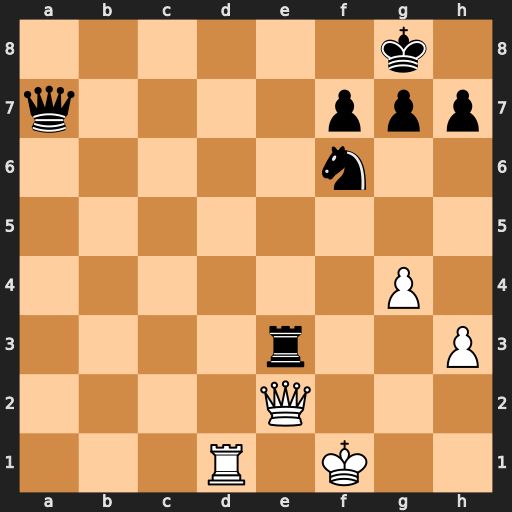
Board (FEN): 6k1/q4ppp/5n2/8/6P1/4r2P/4Q3/3R1K2
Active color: w
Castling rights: -
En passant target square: -
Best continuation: Rd8+ Ne8 Rxe8+ Rxe8 Qxe8#